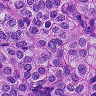
Metastatic tissue present: yes